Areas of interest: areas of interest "Yalong Lake Hydrological Scenic Area"
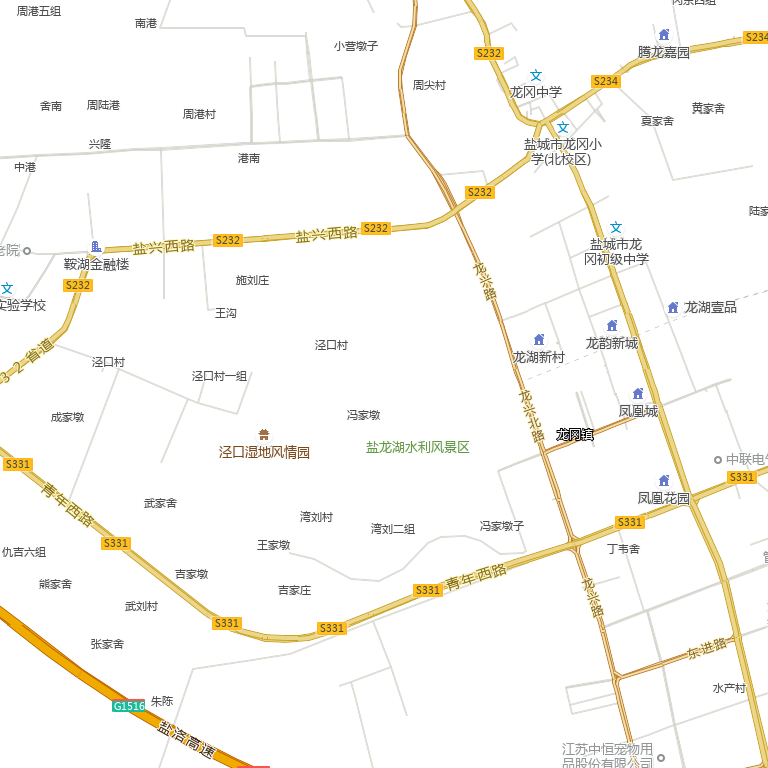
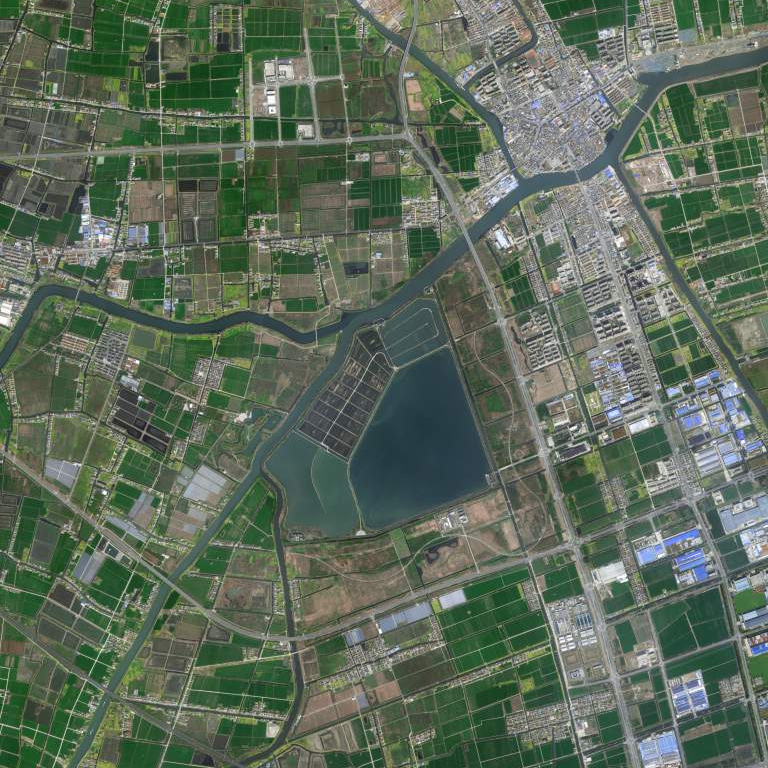